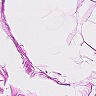
Metastatic tissue present: no